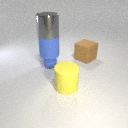
large blue rubber cylinder below large gray metal cylinder